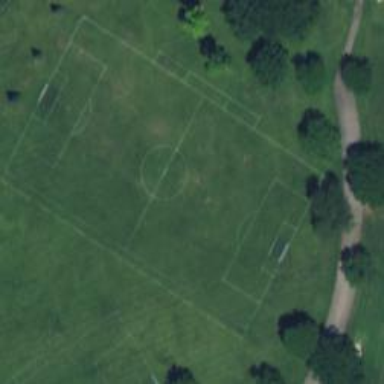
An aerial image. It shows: Grass pitch used for soccer.